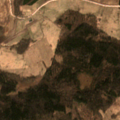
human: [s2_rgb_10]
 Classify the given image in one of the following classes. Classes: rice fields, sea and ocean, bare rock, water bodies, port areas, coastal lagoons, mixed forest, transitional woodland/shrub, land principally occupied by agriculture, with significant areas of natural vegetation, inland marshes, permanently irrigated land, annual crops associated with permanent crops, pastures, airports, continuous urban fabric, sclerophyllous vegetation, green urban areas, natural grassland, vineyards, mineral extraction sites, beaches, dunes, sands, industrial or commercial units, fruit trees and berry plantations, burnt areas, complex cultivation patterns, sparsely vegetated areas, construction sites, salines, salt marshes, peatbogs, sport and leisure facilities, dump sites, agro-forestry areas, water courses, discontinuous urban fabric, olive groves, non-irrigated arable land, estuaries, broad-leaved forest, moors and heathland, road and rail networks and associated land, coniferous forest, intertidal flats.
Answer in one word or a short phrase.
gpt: non-irrigated arable land, pastures, complex cultivation patterns, broad-leaved forest, mixed forest, transitional woodland/shrub